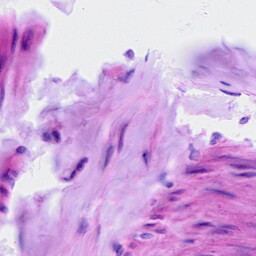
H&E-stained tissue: Ovarian